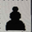
Piece: bP